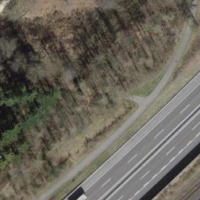
EUNIS habitat code: 41
Species observed at this site:
Oenothera glazioviana